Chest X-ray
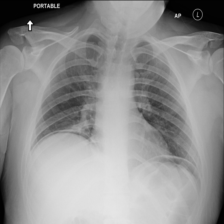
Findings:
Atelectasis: negative
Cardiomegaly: negative
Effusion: negative
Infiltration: negative
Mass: negative
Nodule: negative
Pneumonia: negative
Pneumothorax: negative
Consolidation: negative
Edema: negative
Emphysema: negative
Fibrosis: negative
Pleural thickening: negative
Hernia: negative